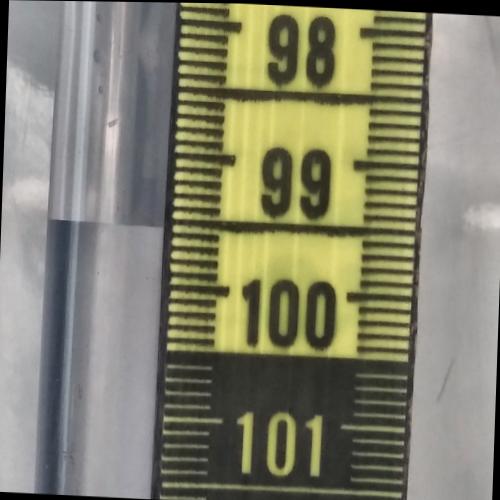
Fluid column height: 99.6 cm